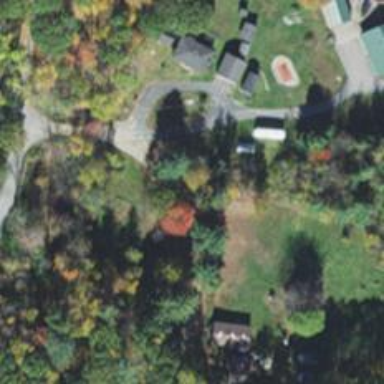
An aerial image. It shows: Driveway leading to service road.